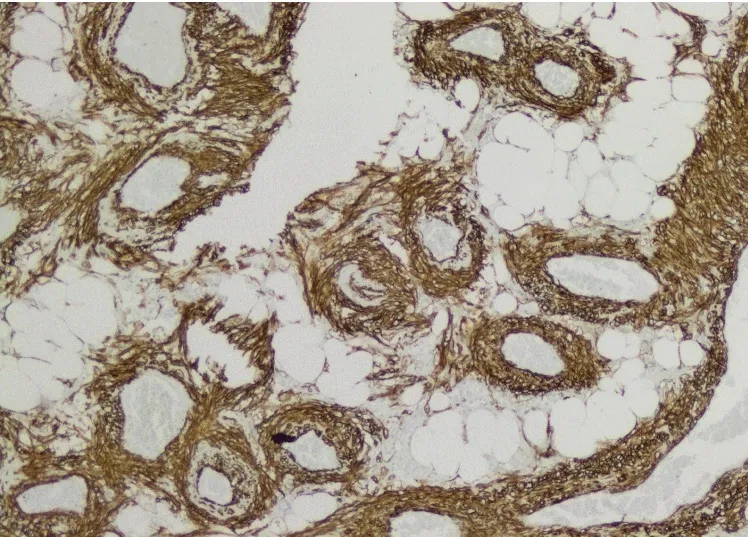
Positive staining of smooth muscle component and of vessel walls with anti-SMA antibodies.
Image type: pathology (immunostaining)